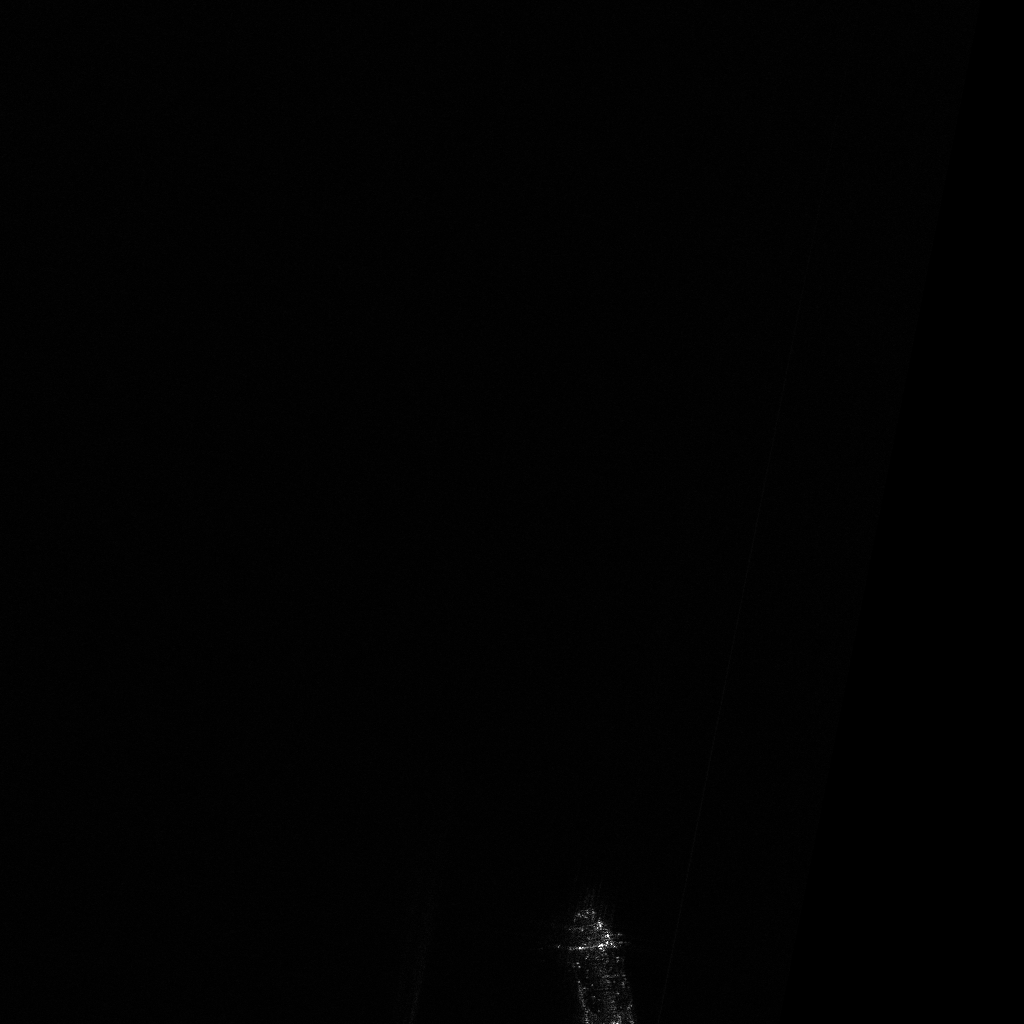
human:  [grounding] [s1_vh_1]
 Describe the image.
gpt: In the satellite image, there is  <ref>1 large ore-oil </ref> <box>[[48, 96, 70, 101, 74]]</box> located at bottom.